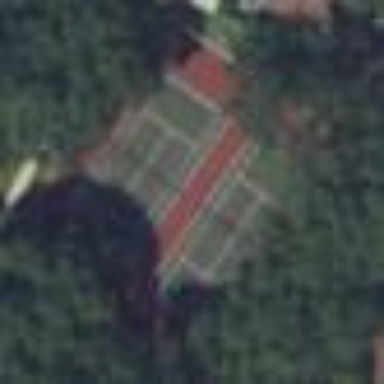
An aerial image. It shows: Tennis court on the leisure land pitch.